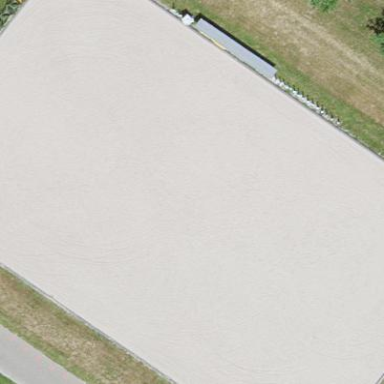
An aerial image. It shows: Horse racing pitch for leisure and sport.